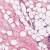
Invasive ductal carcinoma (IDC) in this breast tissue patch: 0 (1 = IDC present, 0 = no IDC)